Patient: sex F, age 59
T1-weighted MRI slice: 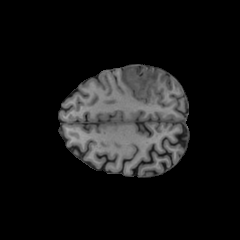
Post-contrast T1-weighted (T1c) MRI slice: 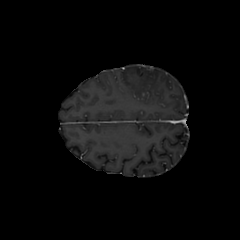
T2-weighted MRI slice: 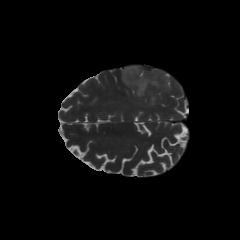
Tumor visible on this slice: yes
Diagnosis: Astrocytoma, IDH-mutant
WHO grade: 3